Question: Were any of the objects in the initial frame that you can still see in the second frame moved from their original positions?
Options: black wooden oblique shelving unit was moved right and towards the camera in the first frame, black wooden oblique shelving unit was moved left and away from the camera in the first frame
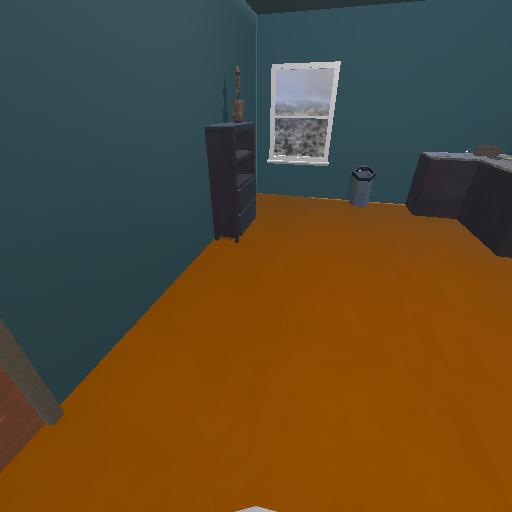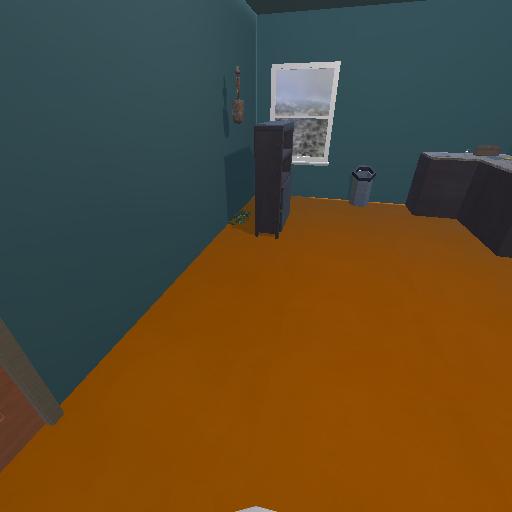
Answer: black wooden oblique shelving unit was moved right and towards the camera in the first frame